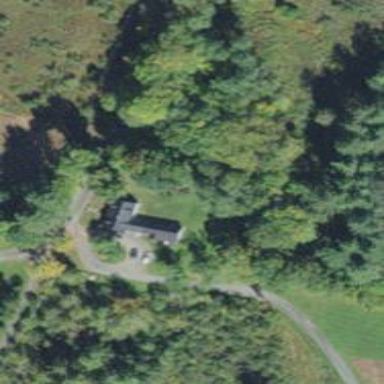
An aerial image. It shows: Simple house.